Interaction volume radius: 5 \u00c5
Interaction volume height: 15 \u00c5
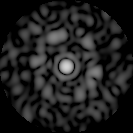
Disorder parameter: 0.8521